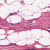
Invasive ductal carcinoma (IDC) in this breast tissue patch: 0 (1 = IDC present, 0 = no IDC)